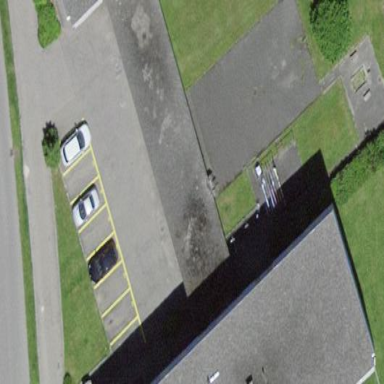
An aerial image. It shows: Garages with flat roofs.